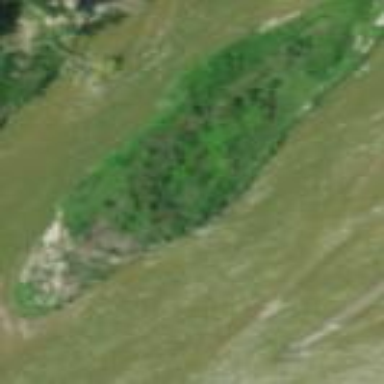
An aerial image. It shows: Islet.